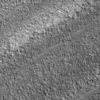
Label: not_dusty